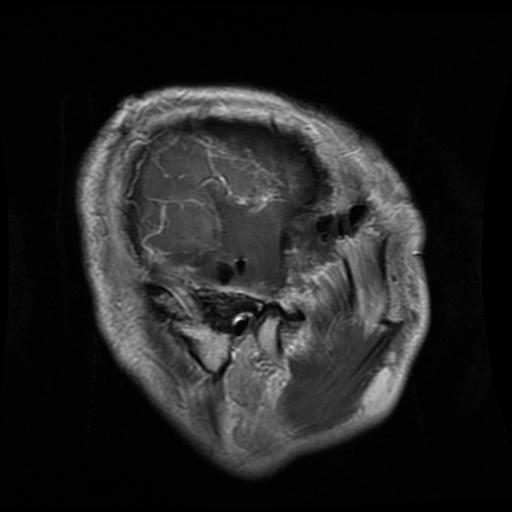
Label: glioma